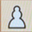
Piece: wP